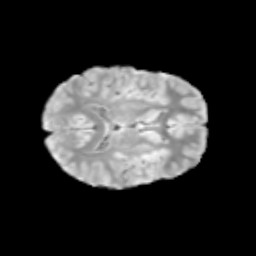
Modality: T2w
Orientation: axial
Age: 12
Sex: female
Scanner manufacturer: siemens
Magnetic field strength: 3 T
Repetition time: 3.8 s
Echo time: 0.07 s